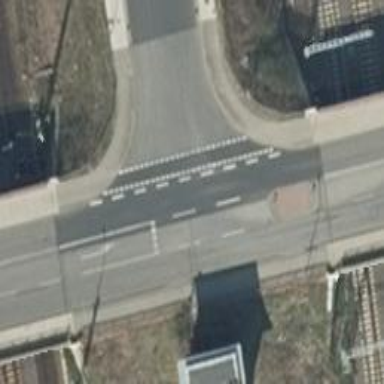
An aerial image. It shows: Tertiary road on bridge with asphalt surface.